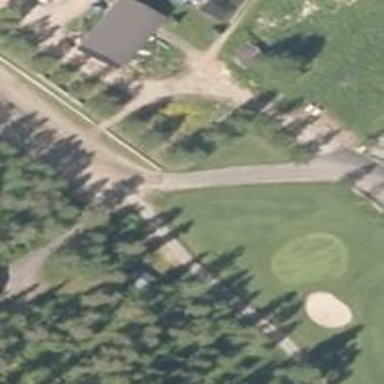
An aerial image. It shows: Path for both road and golf.